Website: macys
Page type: customer-info-address
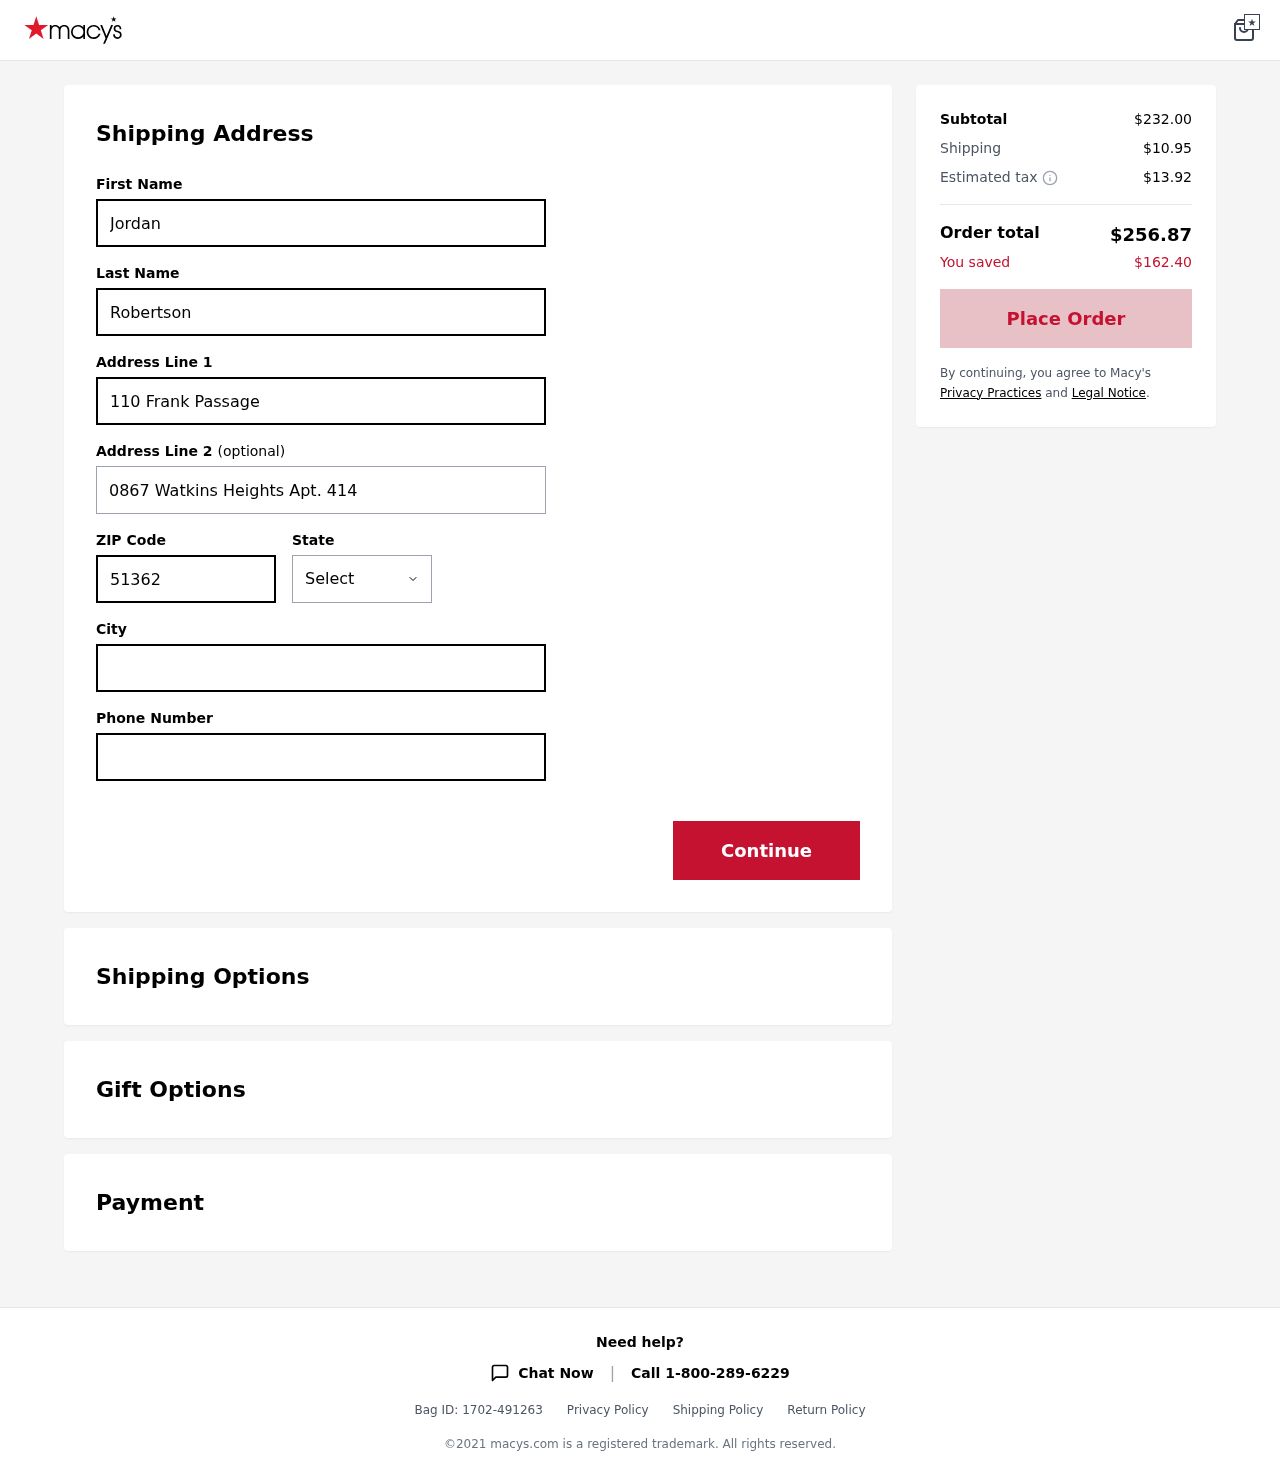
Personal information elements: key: PII_CITY
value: Arnoldshire
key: PII_FIRSTNAME
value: Jordan
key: PII_LASTNAME
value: Robertson
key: PII_PHONE
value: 7023868216
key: PII_POSTCODE
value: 51362
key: PII_STATE
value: North Carolina
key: PII_STREET
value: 110 Frank Passage
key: PII_STREET2
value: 0867 Watkins Heights Apt. 414
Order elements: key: ORDER_SUBTOTAL
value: $232.00
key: ORDER_SHIPPING_COST
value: $10.95
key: ORDER_TAX
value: $13.92
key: ORDER_TOTAL
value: $256.87
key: ORDER_SAVINGS
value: $162.40